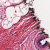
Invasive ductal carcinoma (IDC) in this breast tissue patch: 0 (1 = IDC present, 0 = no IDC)